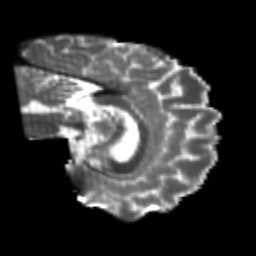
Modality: T2w
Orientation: sagittal
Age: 24
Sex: male
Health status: healthy
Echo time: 0.074 s